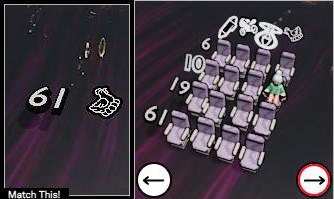
Task: seats
Answer: no